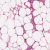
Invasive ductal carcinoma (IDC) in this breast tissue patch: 0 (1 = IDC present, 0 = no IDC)